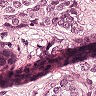
Metastatic tissue present: yes